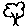
Label: tree